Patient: sex F, age 55
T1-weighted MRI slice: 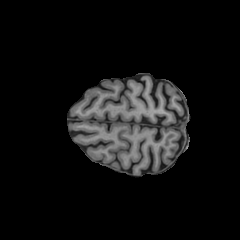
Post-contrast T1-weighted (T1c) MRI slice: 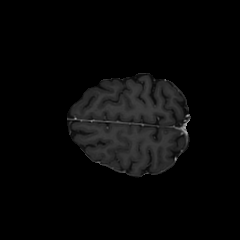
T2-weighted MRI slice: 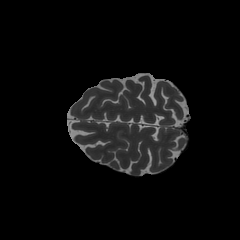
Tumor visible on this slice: no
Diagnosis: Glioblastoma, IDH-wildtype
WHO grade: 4